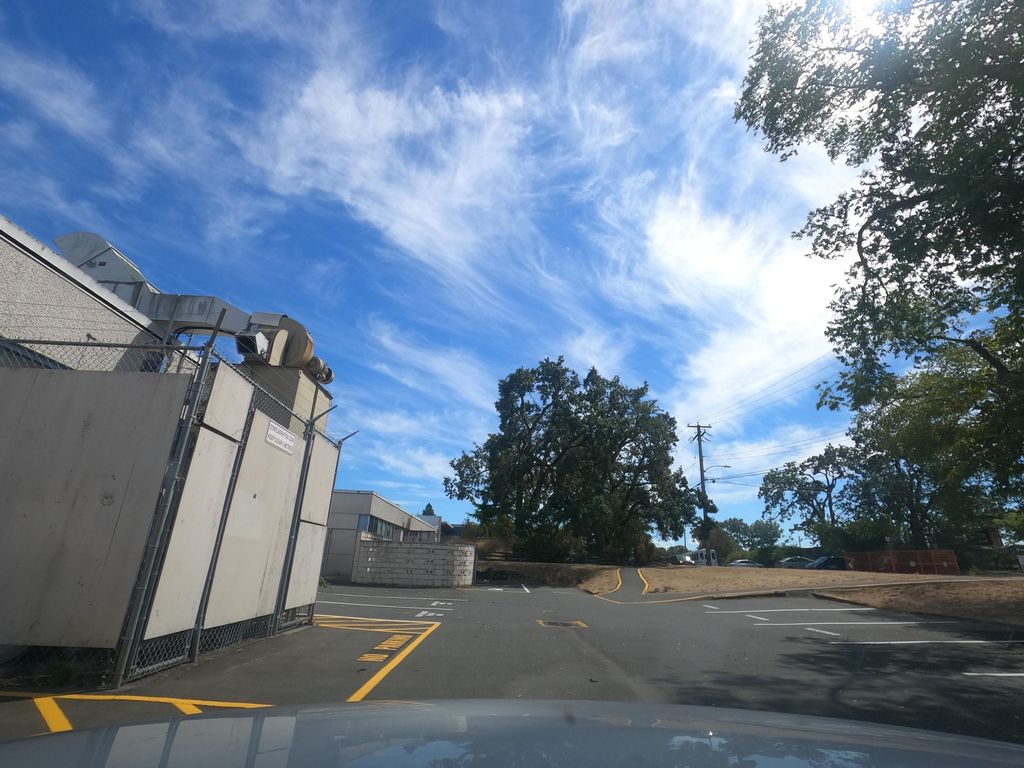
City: victoria